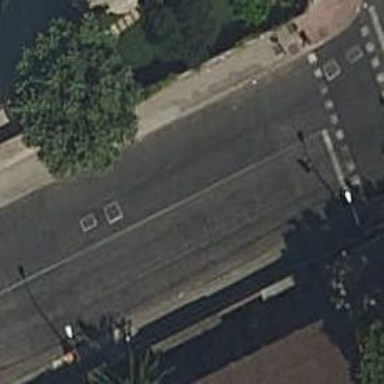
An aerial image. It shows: Public transport stop position.